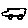
Label: car